Question: Here is my .csv file :
'''
dateval,links
18/03/2013,100
19/03/2013,200
20/03/2013,300
21/03/2013,400
22/03/2013,500
'''
This file is read into an object named date1 and this is the code I'm using to graph the data :
'''
g_range <- range(0, date1$links)
plot(date1$links, type="o", col="blue", ylim=g_range,
axes=FALSE, ann=FALSE)
axis(1, xlab=date1$links)
box()
title(main="Additions", col.main="red", font.main=4)
axis(2, las=1, at=50*0:g_range[2])
title(xlab="Date", col.lab=rgb(0,0.5,0))
title(ylab="# Links", col.lab=rgb(0,0.5,0))
'''
Here is the generated graph :

The date values are not being outputted, instead the numbers 1 - 5 are displayed. How can I modify the code so that it generates the date values contained in the .csv file ? I think the problem is with this line : 'axis(1, xlab=date1$links)' ?
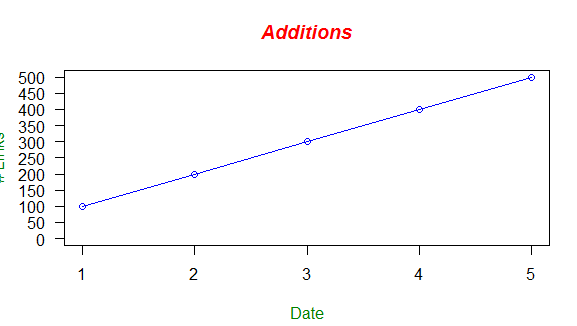
Answer: Try this instead:
'''
axis(1,at=1:5,labels = date1$dateval)
'''
So, you'll note that if you look carefully at '?axis' you'll see that there is no 'xlab' argument at all, but the second and third arguments are:
> - the points at which tick-marks are to be drawn. Non-finite
(infinite, NaN or NA) values are omitted. By default (when NULL)
tickmark locations are computed, see 'Details' below. - this can either be a logical value specifying whether
(numerical) annotations are to be made at the tickmarks, or a
character or expression vector of labels to be placed at the
tickpoints. (Other objects are coerced by as.graphicsAnnot.) If this
is not logical, at should also be supplied and of the same length. If
labels is of length zero after coercion, it has the same effect as
supplying TRUE.
But really maybe you should be doing something more like this:
'''
date1$dateval <- as.Date(date1$dateval,format = "%d/%m/%Y")
plot(date1$dateval,date1$links, type="o", col="blue", ylim=g_range, ann=FALSE,axes = FALSE)
axis(1,at=date1$dateval,labels = date1$dateval)
'''
But even that is kind of a crude way to handle plotting dates compared to using packages/functions specifically designed for that purpose.